Field crop: maize
Growth stage: 2
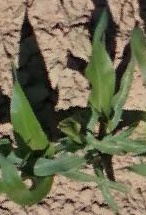
Species: maize